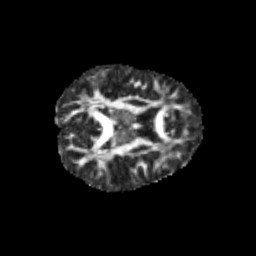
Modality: FA
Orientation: axial
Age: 11
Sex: female
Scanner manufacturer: siemens
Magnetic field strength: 3 T
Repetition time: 3.8 s
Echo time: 0.07 s